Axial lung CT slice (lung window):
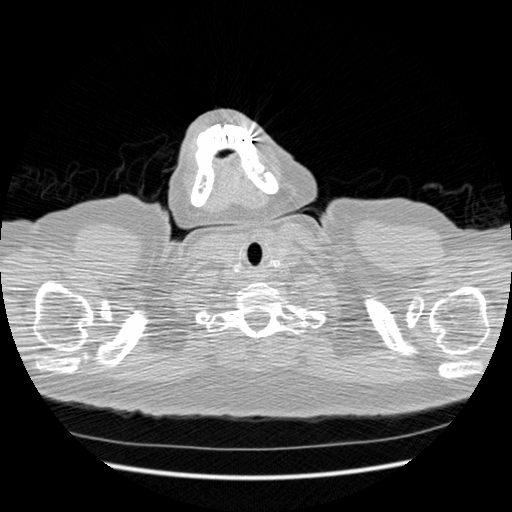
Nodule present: no